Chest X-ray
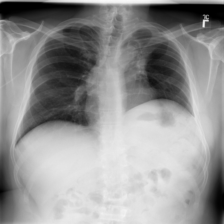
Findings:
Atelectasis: negative
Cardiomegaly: negative
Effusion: negative
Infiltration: negative
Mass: negative
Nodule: negative
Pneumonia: negative
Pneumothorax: negative
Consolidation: negative
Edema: negative
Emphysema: negative
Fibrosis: negative
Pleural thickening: negative
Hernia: negative